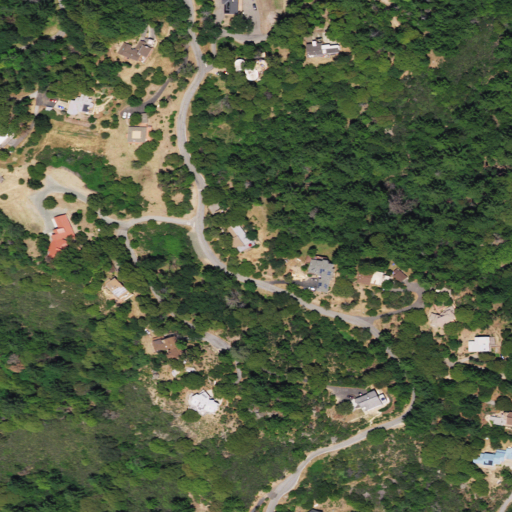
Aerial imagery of ridge(s) in California named Beatty Ridge containing evergreen forest, open development, mixed forest, and shrub